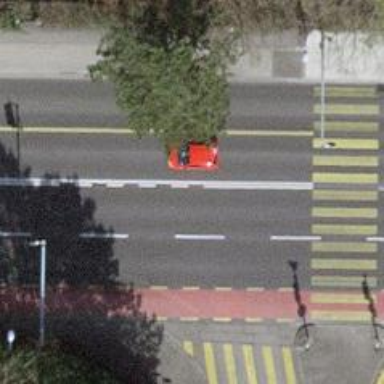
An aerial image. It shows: Road with traffic signals.